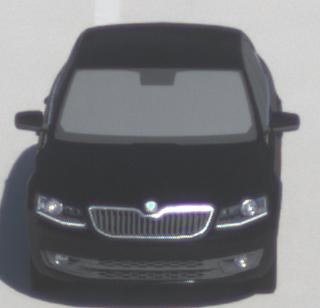
Make: Skoda
Model: Octavia 1.2 TSI
Detailed model: Octavia (III) Limousine
Model produced from: 2013/02
Model produced until: 2015/04
Doors: 5
Color: black
Road condition: dry road
Daytime: midday
Contrast: high contrast